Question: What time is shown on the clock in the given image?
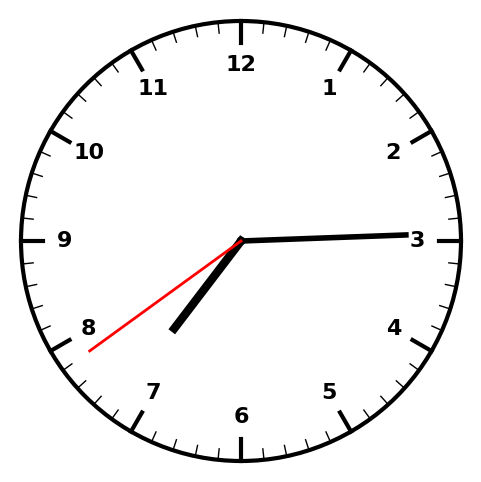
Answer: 07:14:39